Field crop: maize
Growth stage: 2
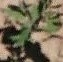
Species: atriplex